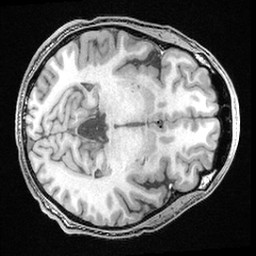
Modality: T1w
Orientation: axial
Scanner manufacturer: ge
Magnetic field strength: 3 T
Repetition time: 0.008572 s
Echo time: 0.003384 s